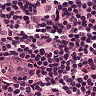
Metastatic tissue present: no